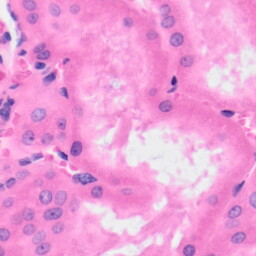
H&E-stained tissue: Kidney